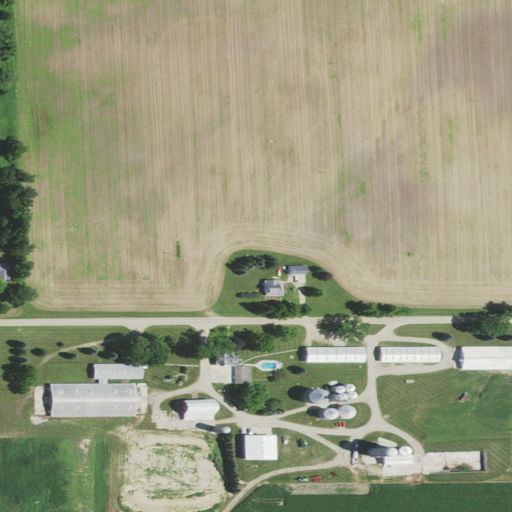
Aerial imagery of island in Michigan named The Island containing cultivated crops, pasture, open development, low intensity development, high intensity development, medium intensity development, and woody wetlands